Here is a 2-D grayscale rendering of raw bearing vibration samples (signal-to-image). Determine the bearing's health state. Answer with exactly one of: normal, inner_race, outer_race, ball.
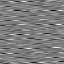
Answer: inner_race